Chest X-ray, AP view. Patient: 63 years old, sex M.
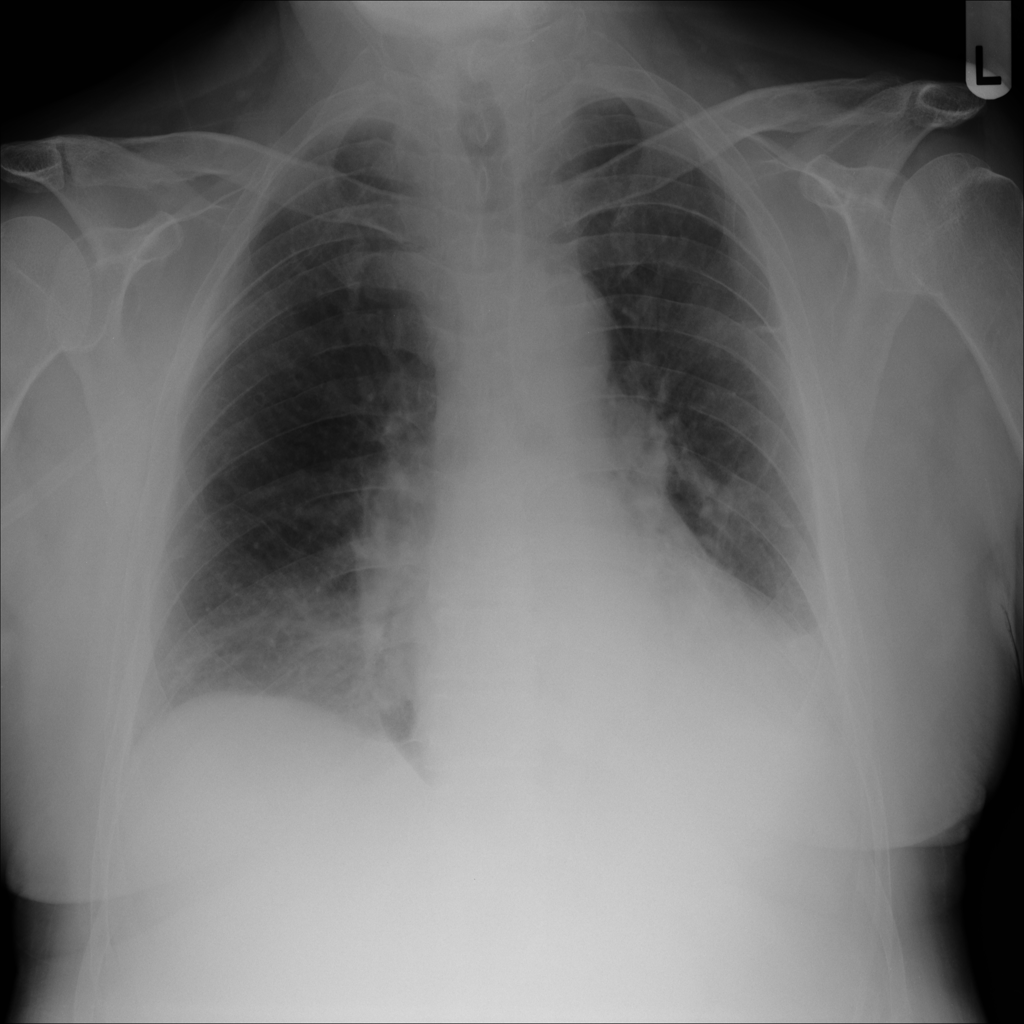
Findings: Atelectasis, Edema, Effusion